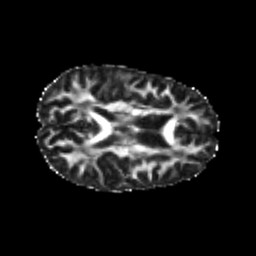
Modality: FA
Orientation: axial
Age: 25
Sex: female
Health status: healthy
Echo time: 0.074 s